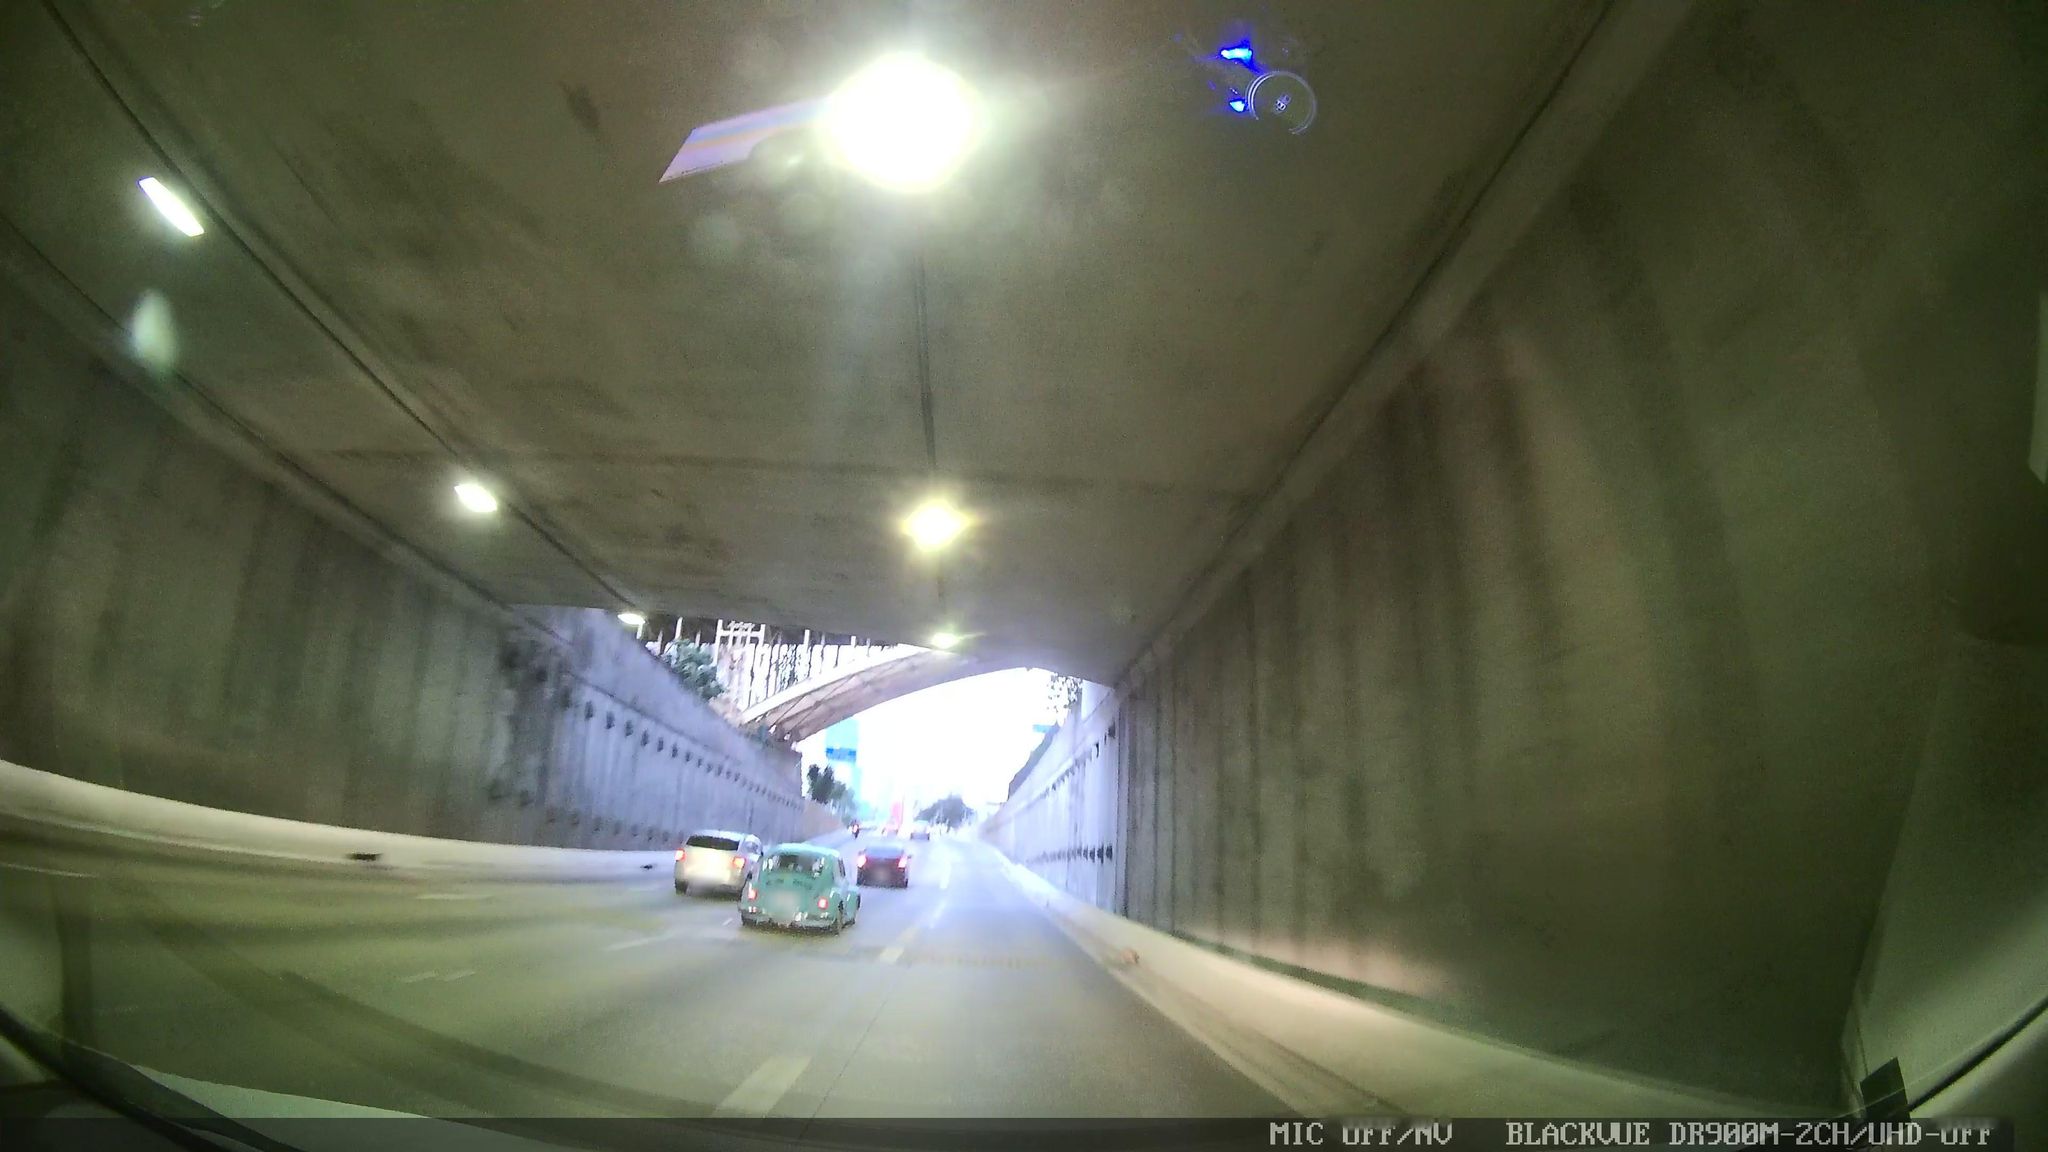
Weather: clear
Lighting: night
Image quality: slightly poor
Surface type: driving surface
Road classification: trunk
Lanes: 4
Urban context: urban centre
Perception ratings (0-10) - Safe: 0.52, Lively: 1.13, Beautiful: 5.05, Boring: 5.71, Depressing: 5.02, Wealthy: 6.99